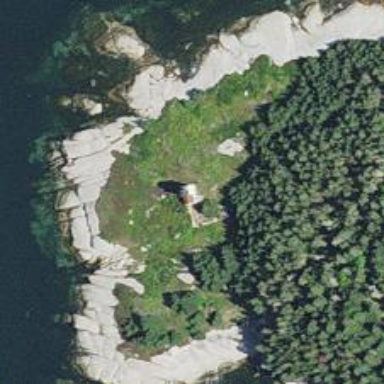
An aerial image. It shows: Lighthouse.